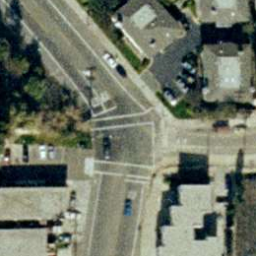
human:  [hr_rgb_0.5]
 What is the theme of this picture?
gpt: intersection

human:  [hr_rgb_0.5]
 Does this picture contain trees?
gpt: yes

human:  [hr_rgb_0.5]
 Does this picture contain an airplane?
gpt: no

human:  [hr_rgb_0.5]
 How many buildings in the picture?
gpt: five

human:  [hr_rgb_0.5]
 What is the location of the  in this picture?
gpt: i cannot see it